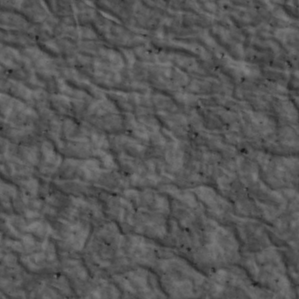
Label: non_frost